Question: Is there a formula in excel to allow you to obtain the value of another cell WHEN a second cell was value X?
For example, something like:
'''
=GETWHEN(A1,3,B2)
'''
Which would return B2's cell value when A1 is value 3.
So if let's say you had a cell B2=4*B1. And B1 you set to 3, so B2 would show 12. But I want to make a row of entries to plot what B2 will be when A1 is 1, 2, 3, 4, 5 etc...

What could I put under A1 Values?
EDIT: I'm not looking for a if like in the conditional sense. I'm looking for the value WHEN (edited now)
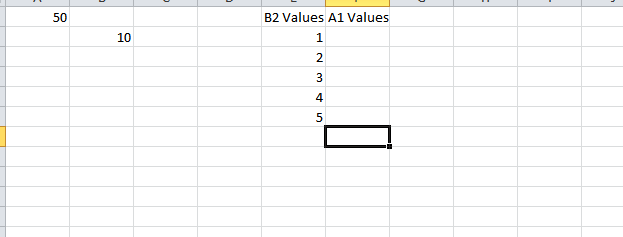
Answer: You're thinking about <URL>.
Provided you have your values in 'E2:E6', and your formula in 'B2':
- '=B2'- 'E1:F6'- 'Data - Data table''B1''Row input cell'